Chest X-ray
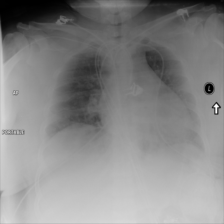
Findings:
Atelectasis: negative
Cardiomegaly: negative
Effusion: negative
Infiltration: negative
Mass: negative
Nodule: negative
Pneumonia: negative
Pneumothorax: negative
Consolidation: negative
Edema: negative
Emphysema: negative
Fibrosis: negative
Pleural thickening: negative
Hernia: negative